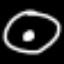
Label: clock